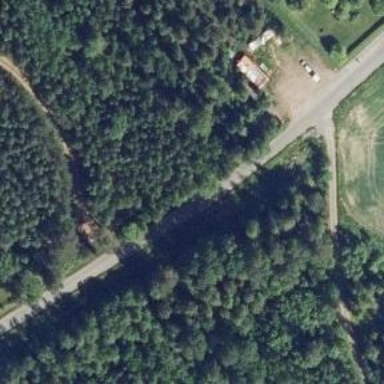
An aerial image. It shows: Unclassified road.